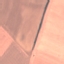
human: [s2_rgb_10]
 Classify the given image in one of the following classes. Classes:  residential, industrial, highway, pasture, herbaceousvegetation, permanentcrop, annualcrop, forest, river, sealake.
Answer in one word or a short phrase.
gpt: AnnualCrop